Chest X-ray:
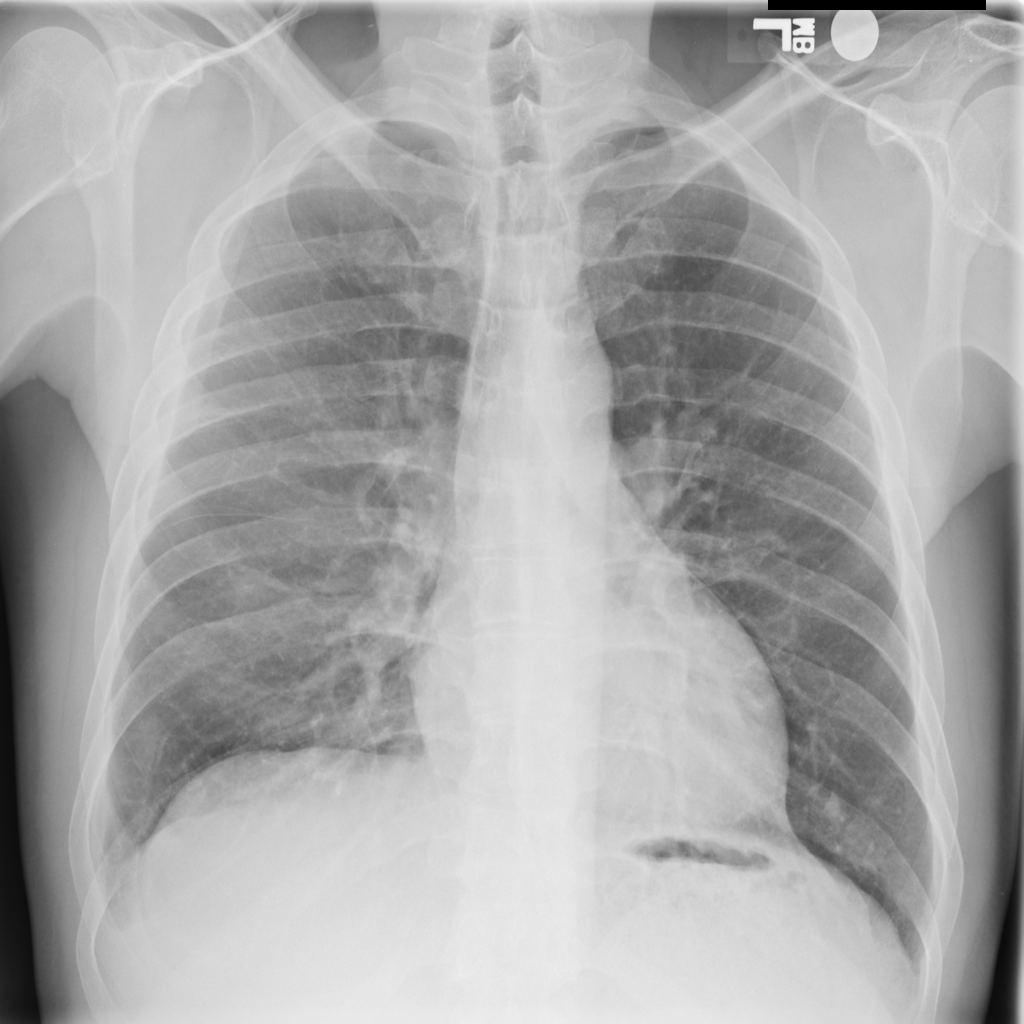
Findings: Effusion
No abnormal finding: no